Question: I am lost with segue. I tried to do it through <URL>.
Everything is working but only one line write me error and I don't know how to fix it.
Image with error:

TableViewController.h
'''
#import <UIKit/UIKit.h>
#import "Parse/Parse.h"
#import "CustomCell.h"
#import "DetailViewController.h"
@interface TableViewController : UITableViewController <UITableViewDelegate,UISearchDisplayDelegate, UISearchBarDelegate> {
NSArray *colorsArray;
NSArray *searchResults;
}
@property (strong, nonatomic) IBOutlet UITableView *colorsTable;
@property (strong, nonatomic) IBOutlet UISearchBar *searchBar;
@property (strong, nonatomic) IBOutlet UISearchDisplayController *searchBarController;
@end
'''
TableViewController.m
'''
#import "TableViewController.h"
#import "CustomCell.h"
#import "DetailViewController.h"
@interface TableViewController (){
}
@end
@implementation TableViewController
@synthesize colorsTable;
- (void)prepareForSegue:(UIStoryboardSegue *)segue sender:(id)sender
{ if ([segue.identifier isEqualToString:@"displayDetail"]){
NSIndexPath *indexPath = [self.tableView indexPathForSelectedRow];
PFObject *object = [self.objects objectAtIndex:indexPath.row];
UINavigationController *nav = [segue destinationViewController];
DetailViewController *detailViewController = (DetailViewController *) nav.topViewController;
detailViewController.exam = object;
}
}
- (void) retrieveFromParse {
PFQuery *retrieveColors = [PFQuery queryWithClassName:@"Hracky1"];
[retrieveColors findObjectsInBackgroundWithBlock:^(NSArray *objects, NSError *error) {
if (!error) {
colorsArray= [[NSArray alloc] initWithArray:objects];
}
[colorsTable reloadData];
}];
[self.colorsTable reloadData];
[self.refreshControl endRefreshing];
}
- (id)initWithStyle:(UITableViewStyle)style
{
self = [super initWithStyle:style];
if (self) {
// Custom initialization
}
return self;
}
- (void)viewDidLoad
{
[super viewDidLoad];
[self performSelector:@selector(retrieveFromParse)];
UIRefreshControl *refreshControl = [[UIRefreshControl alloc] init];
self.refreshControl = refreshControl;
[refreshControl addTarget:self action:@selector(retrieveFromParse) forControlEvents:UIControlEventValueChanged];
}
- (void)didReceiveMemoryWarning
{
[super didReceiveMemoryWarning];
// Dispose of any resources that can be recreated.
}
#pragma mark - Table view data source
- (NSInteger)numberOfSectionsInTableView:(UITableView *)tableView
{
// Return the number of sections.
return 1;
}
- (NSInteger)tableView:(UITableView *)tableView numberOfRowsInSection:(NSInteger)section
{
// Return the number of rows in the section.
return colorsArray.count;
}
- (UITableViewCell *)tableView:(UITableView *)tableView cellForRowAtIndexPath:(NSIndexPath *)indexPath
{
static NSString *CellIdentifier = @"colorsCell";
CustomCell *cell = [tableView dequeueReusableCellWithIdentifier:CellIdentifier];
PFObject *tempObject = [colorsArray objectAtIndex:indexPath.row];;
[cell.imageview setFile: [tempObject objectForKey:@"ImageURL"]];
[cell.imageview loadInBackground];
cell.cellTitle.text = [tempObject objectForKey:@"cellTitle"];
cell.cellDescript.text = [tempObject objectForKey:@"cellDescript"];
return cell;
}
@end
'''
DetailedViewController.h
> '''
#import <UIKit/UIKit.h>
#import "Parse/Parse.h"
@interface DetailViewController : UIViewController <UITextViewDelegate>
@property (nonatomic, strong) PFObject *exam;
@property (nonatomic, strong) IBOutlet UITextView *descriptext;
@end
'''
DetailViewcontrolled.m
> '''
#import "DetailViewController.h"
#import "Parse/Parse.h"
#import "TableViewController.h"
@interface DetailViewController ()
@end
@implementation DetailViewController
- (id)initWithNibName:(NSString *)nibNameOrNil bundle:(NSBundle *)nibBundleOrNil
{
self = [super initWithNibName:nibNameOrNil bundle:nibBundleOrNil];
if (self) {
// Custom initialization
}
return self;
}
- (void)viewDidLoad
{
[super viewDidLoad];{
self.descriptext.text = [self.exam objectForKey:@"TextView"];
}
}
- (void)didReceiveMemoryWarning
{
[super didReceiveMemoryWarning];
// Dispose of any resources that can be recreated.
}
@end
'''
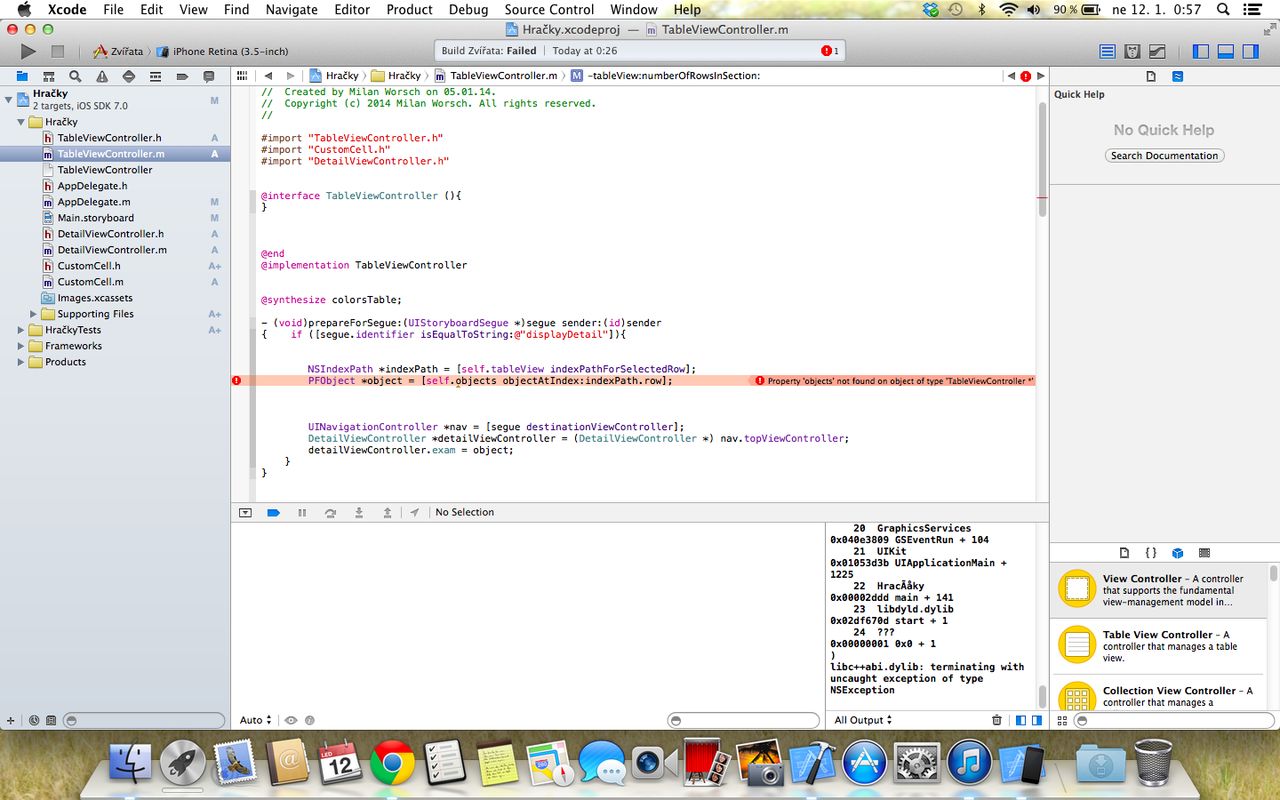
Answer: From what I read from your code it is because you are using a normal UITableViewController. To be able to access the property "self.objects" you have to be using Parse's subclassed UITableViewController called "PFTableViewController". They have included the property "objects".
I can recommend this tutorial to get an understanding of the PFTableViewController
<URL>
If you want it to work without the PFTableView you can do the following:
I can see that you have an array called colorsArray and that you add the Parse objects into that array.
So instead of doing this:
PFObject *object = [self.objects objectAtIndex:indexPath.row];
You can do this:
PFObject *object = [colorsArray objectAtIndex:indexPath.row];
I hope it works out for you!